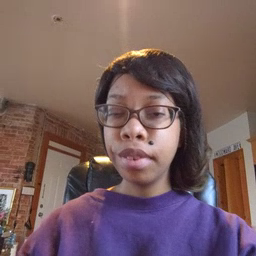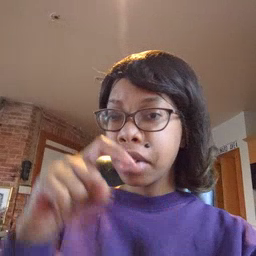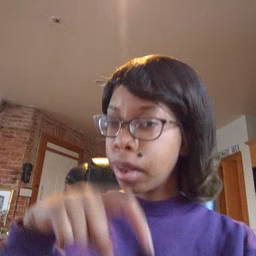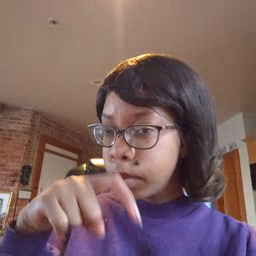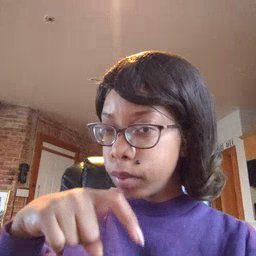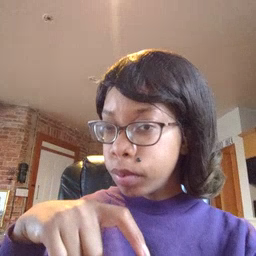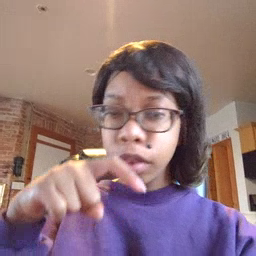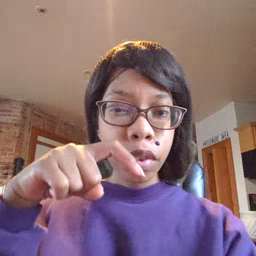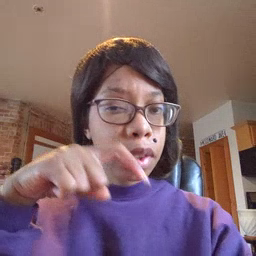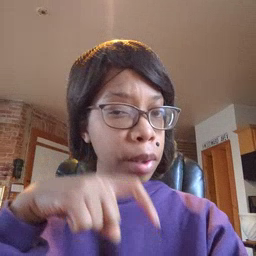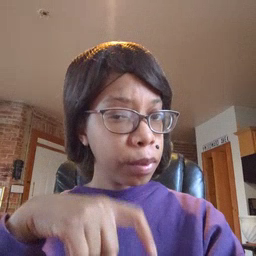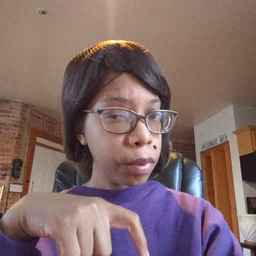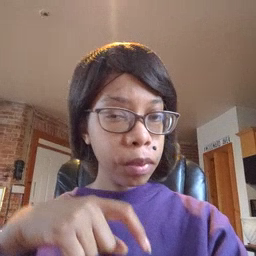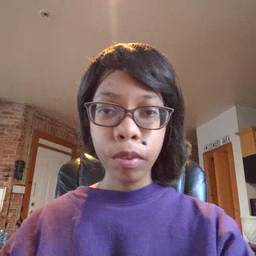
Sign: time